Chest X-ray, PA view. Patient: 42 years old, sex M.
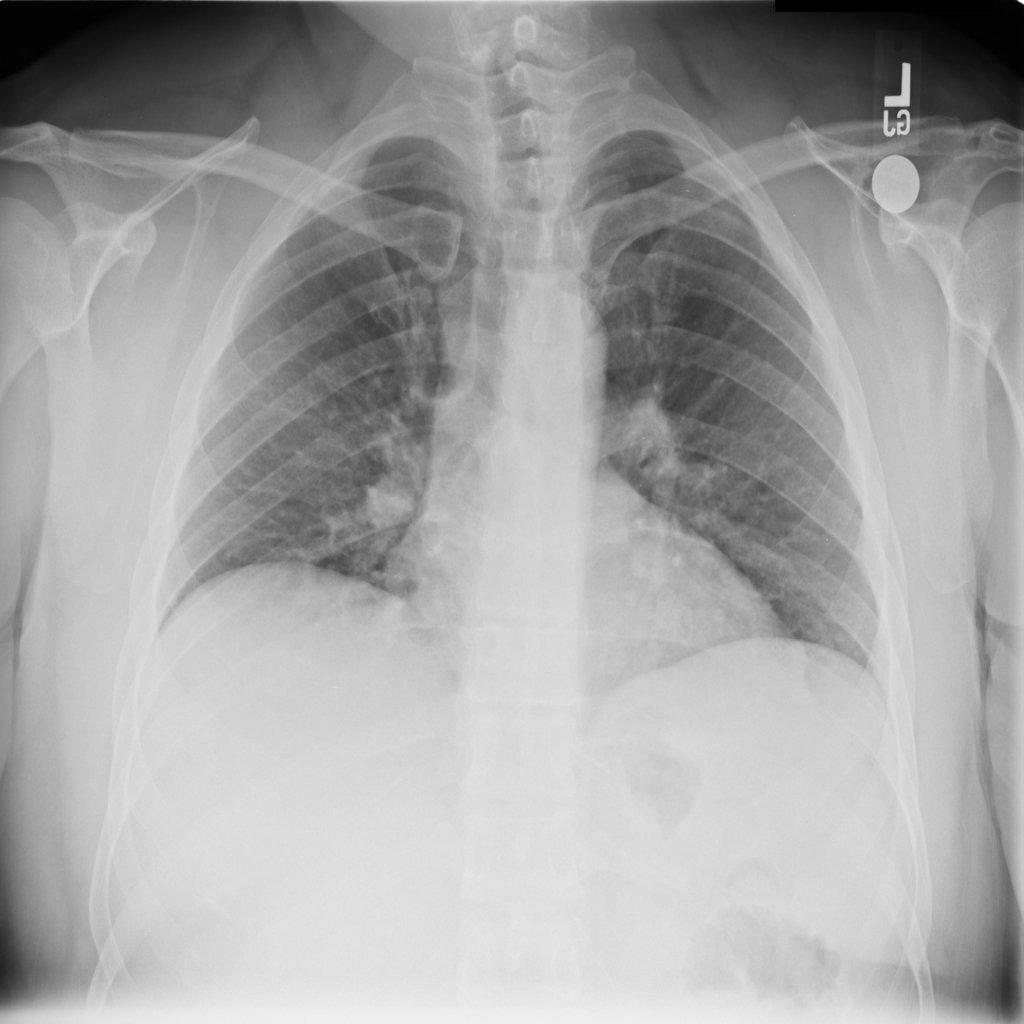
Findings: No Finding